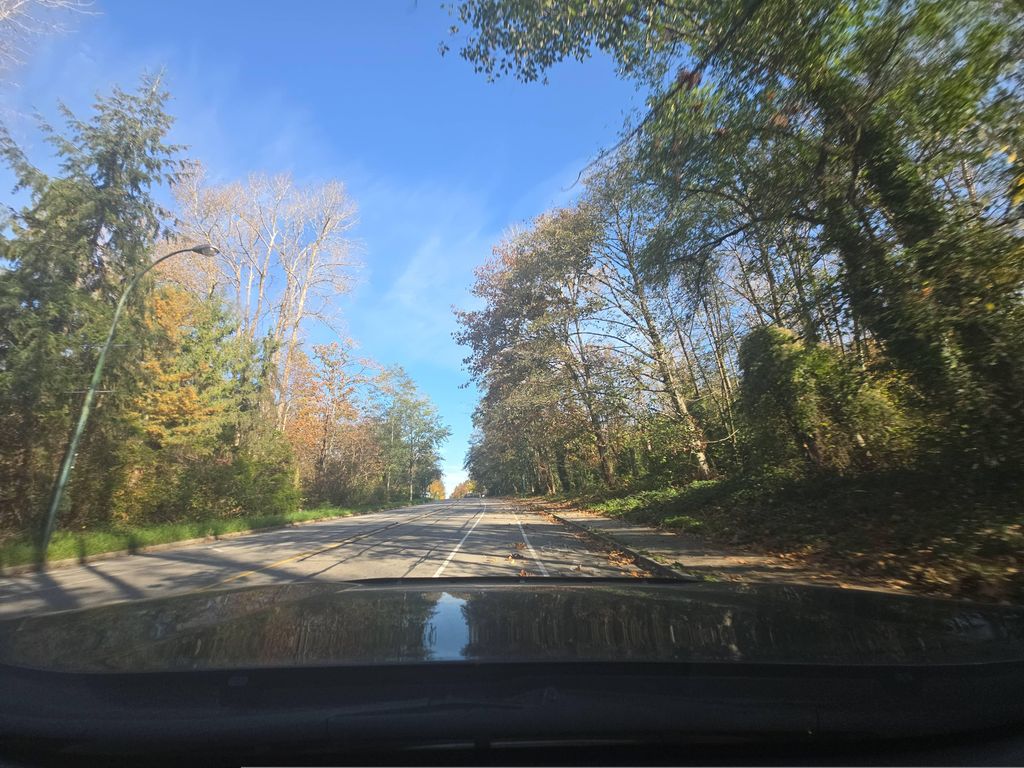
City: vancouver